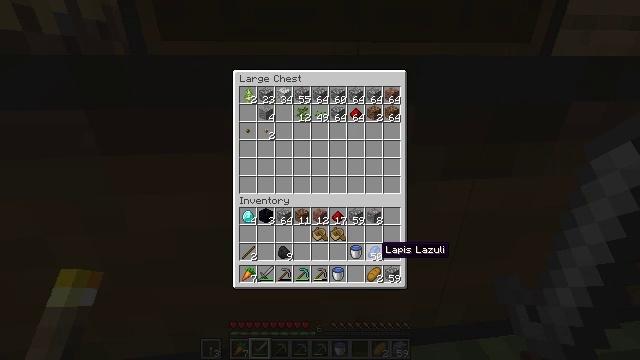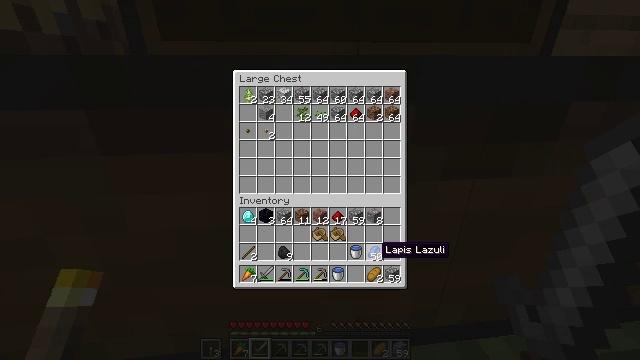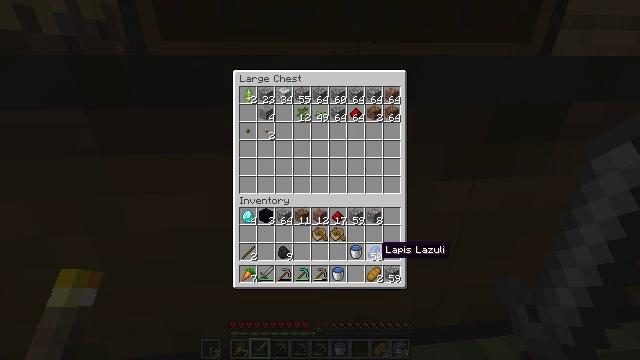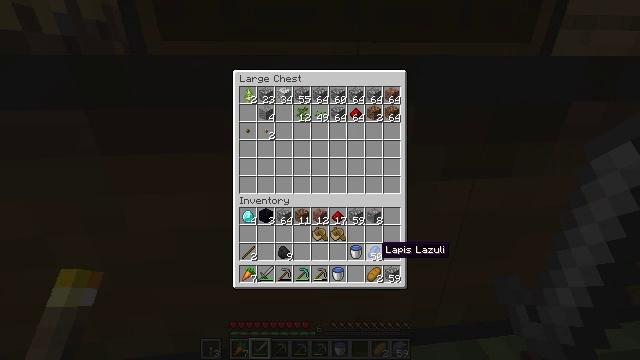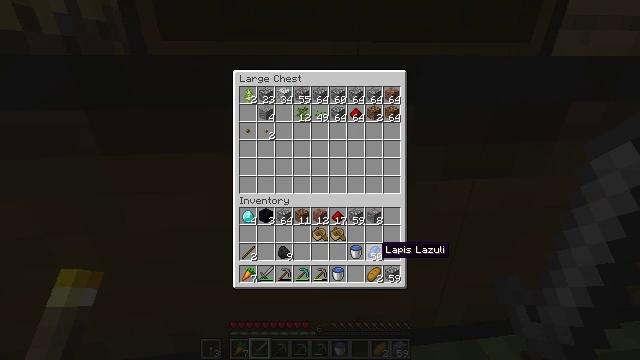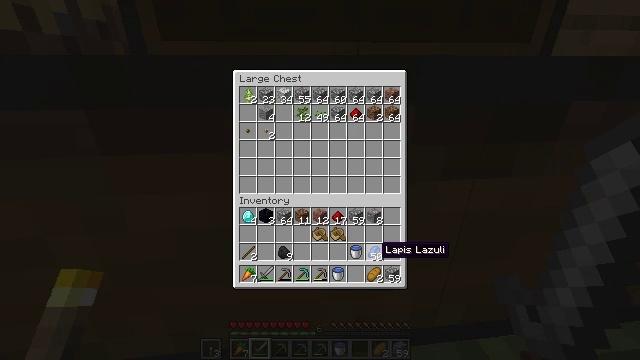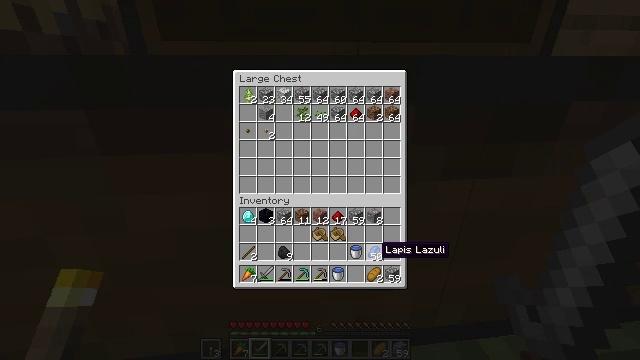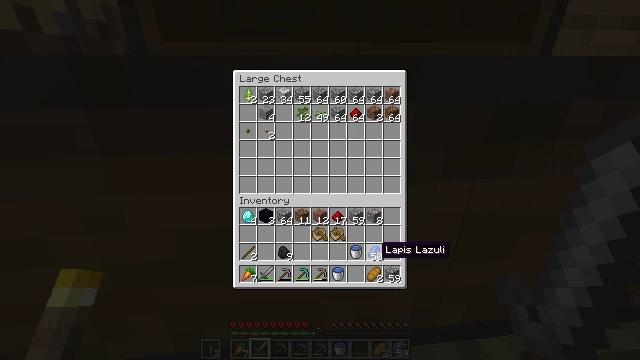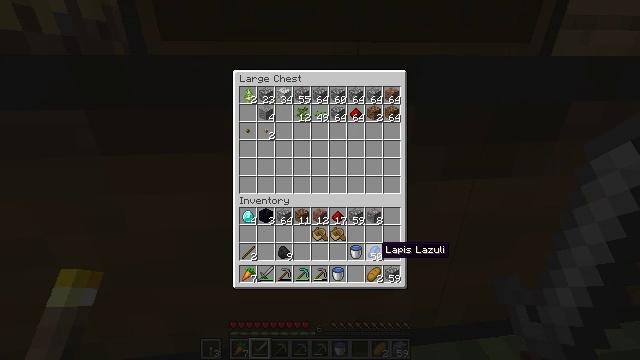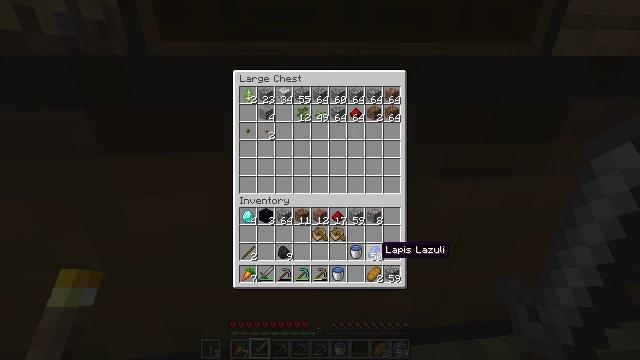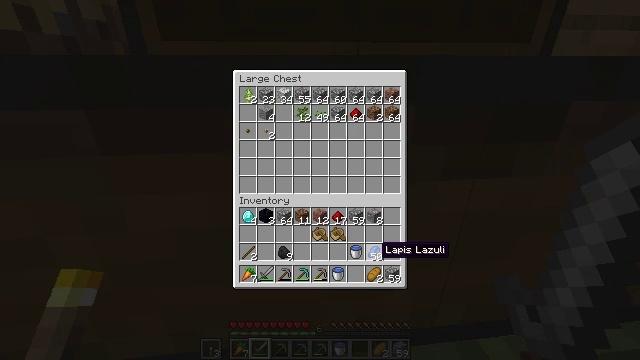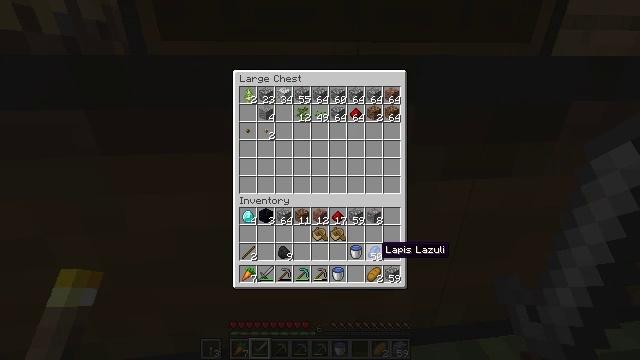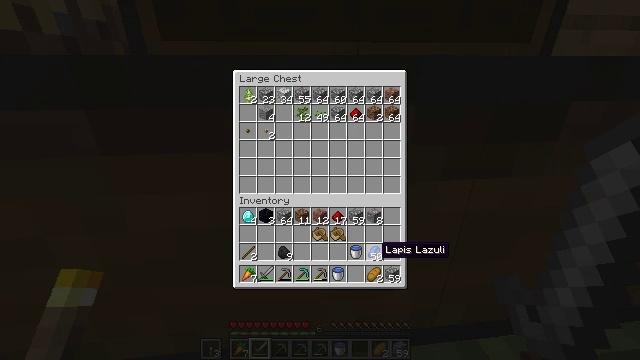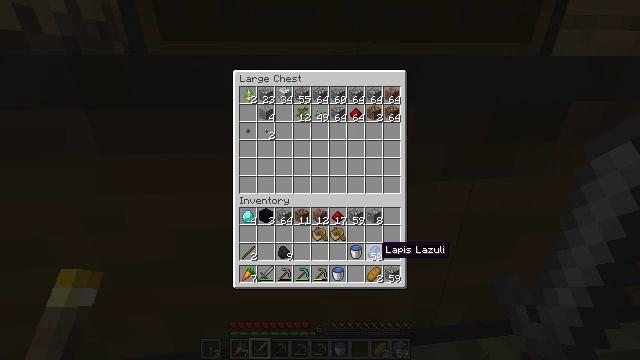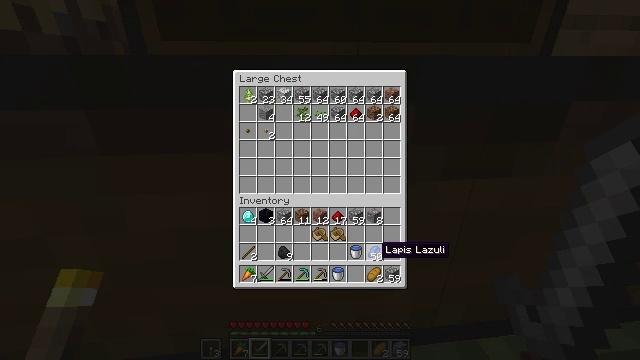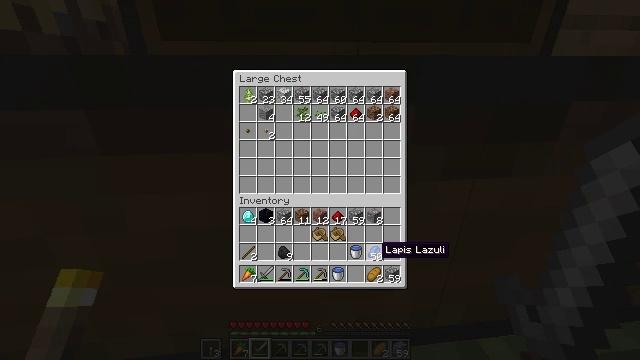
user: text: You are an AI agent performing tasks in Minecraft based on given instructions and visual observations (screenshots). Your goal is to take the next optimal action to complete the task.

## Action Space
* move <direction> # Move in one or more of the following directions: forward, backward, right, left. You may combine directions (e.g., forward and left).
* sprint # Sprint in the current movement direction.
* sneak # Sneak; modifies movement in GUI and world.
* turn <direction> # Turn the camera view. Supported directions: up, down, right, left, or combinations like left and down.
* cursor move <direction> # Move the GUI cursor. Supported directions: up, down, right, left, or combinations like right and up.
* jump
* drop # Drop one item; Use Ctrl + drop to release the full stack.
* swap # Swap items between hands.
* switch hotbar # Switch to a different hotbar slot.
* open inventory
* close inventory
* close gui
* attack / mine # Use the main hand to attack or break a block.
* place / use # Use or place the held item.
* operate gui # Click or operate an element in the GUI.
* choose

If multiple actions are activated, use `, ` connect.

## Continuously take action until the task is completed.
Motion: motion action
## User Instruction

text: Remove a bread from the inventory.
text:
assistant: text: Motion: no_op
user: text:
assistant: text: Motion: no_op
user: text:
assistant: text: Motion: no_op
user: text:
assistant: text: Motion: no_op
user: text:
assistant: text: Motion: no_op
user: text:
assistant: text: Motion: no_op
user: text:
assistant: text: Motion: no_op
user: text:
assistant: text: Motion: no_op
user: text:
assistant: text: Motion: no_op
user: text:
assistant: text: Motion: no_op
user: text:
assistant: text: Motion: no_op
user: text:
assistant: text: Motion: no_op
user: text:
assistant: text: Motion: no_op
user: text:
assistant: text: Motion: no_op
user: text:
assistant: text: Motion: no_op
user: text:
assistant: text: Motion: no_op
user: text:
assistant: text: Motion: no_op
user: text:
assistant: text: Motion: no_op
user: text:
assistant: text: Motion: no_op
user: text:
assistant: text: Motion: no_op
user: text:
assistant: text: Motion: no_op
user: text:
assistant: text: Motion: choose
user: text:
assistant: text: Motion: choose
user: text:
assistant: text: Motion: choose
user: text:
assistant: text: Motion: choose
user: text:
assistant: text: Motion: no_op
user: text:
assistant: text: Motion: no_op
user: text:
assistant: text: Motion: no_op
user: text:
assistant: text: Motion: cursor move left and up
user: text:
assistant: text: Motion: cursor move left and up